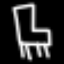
Label: chair